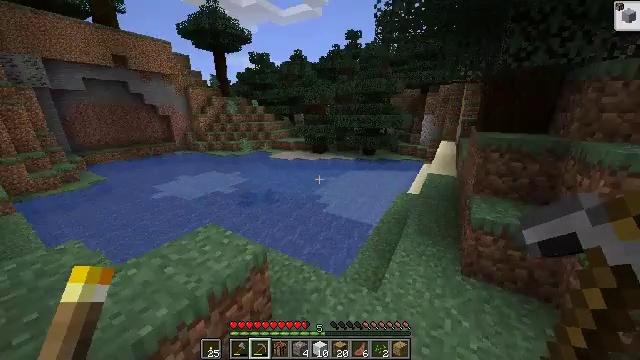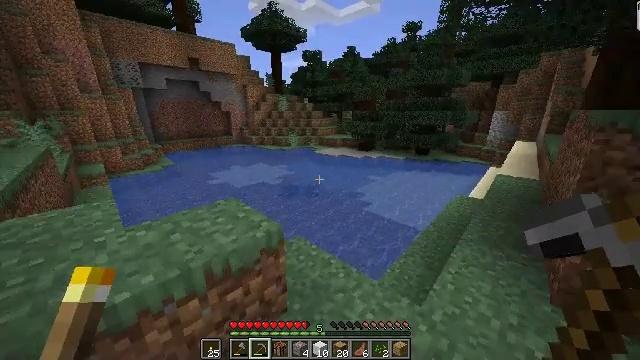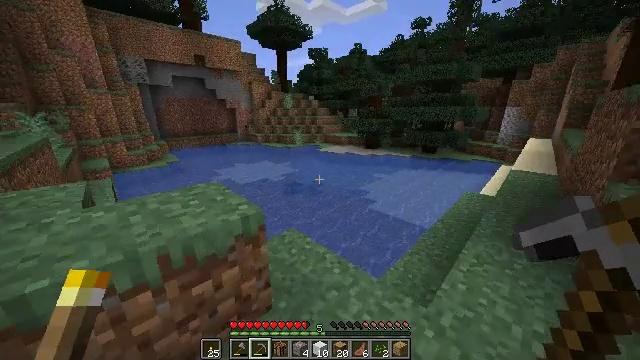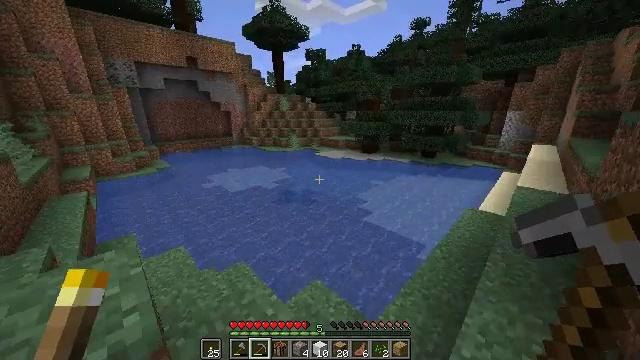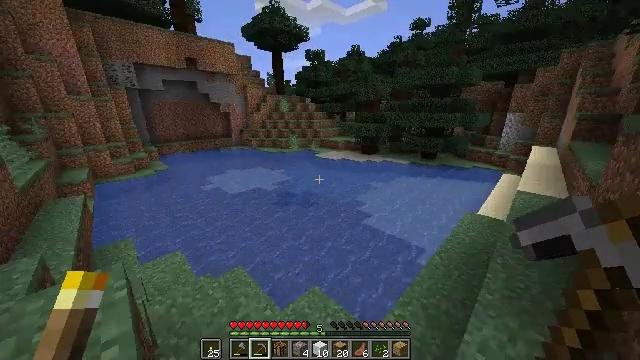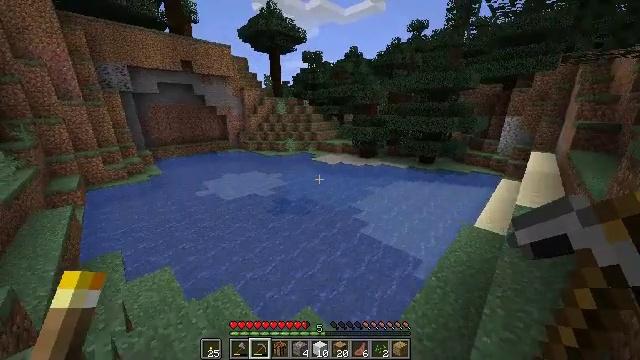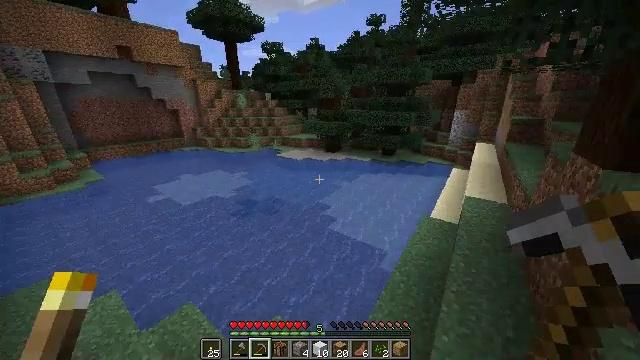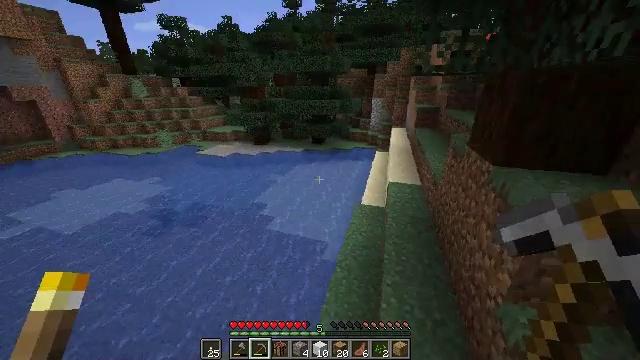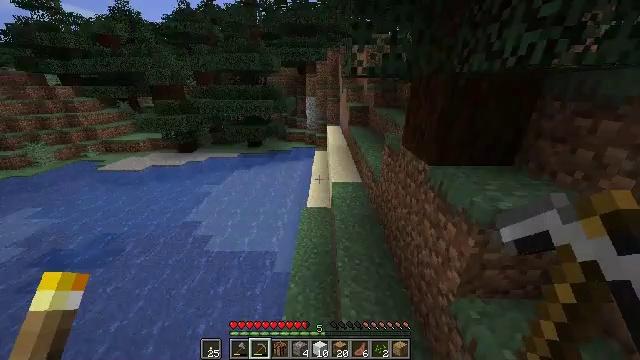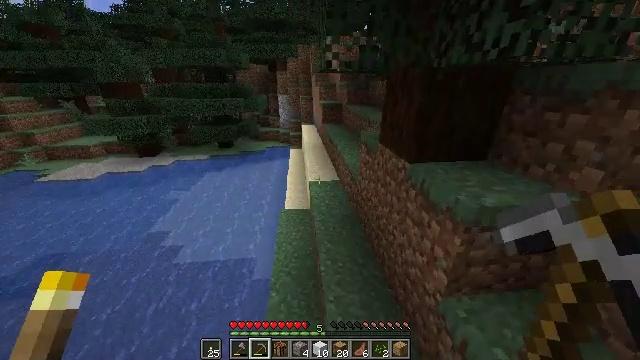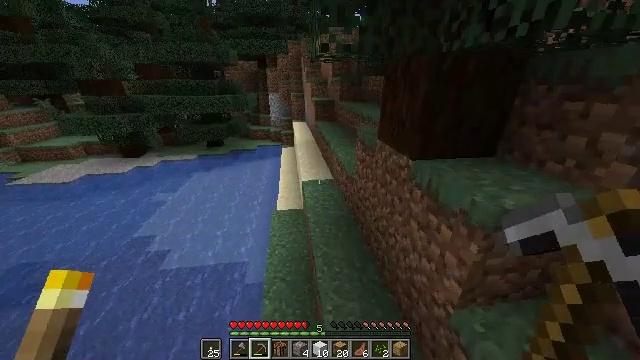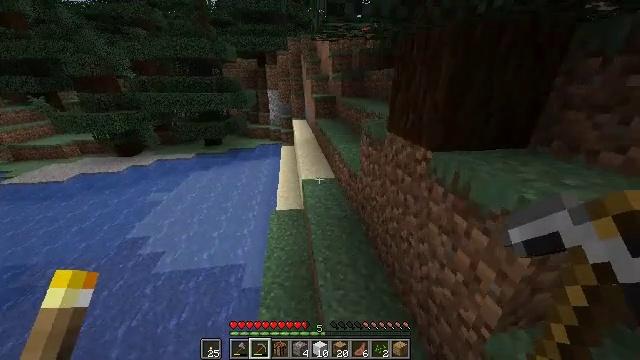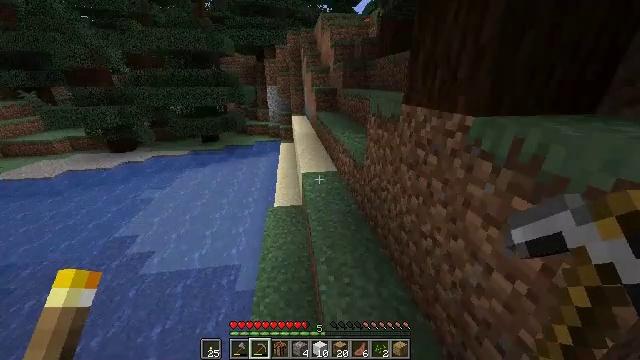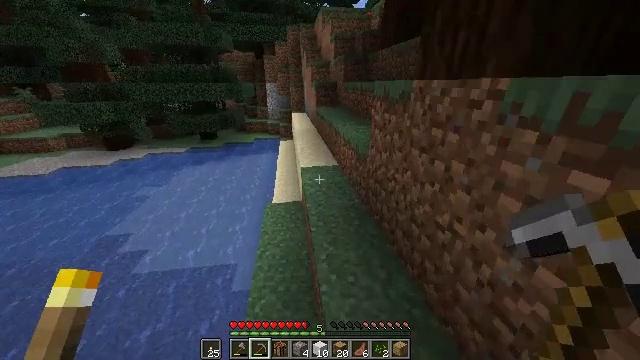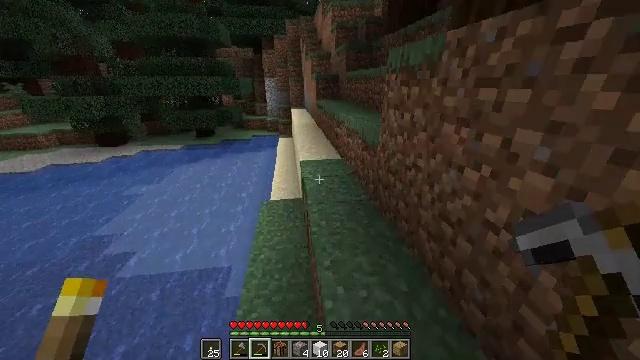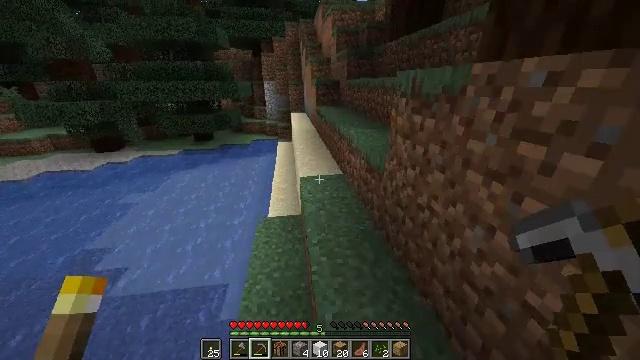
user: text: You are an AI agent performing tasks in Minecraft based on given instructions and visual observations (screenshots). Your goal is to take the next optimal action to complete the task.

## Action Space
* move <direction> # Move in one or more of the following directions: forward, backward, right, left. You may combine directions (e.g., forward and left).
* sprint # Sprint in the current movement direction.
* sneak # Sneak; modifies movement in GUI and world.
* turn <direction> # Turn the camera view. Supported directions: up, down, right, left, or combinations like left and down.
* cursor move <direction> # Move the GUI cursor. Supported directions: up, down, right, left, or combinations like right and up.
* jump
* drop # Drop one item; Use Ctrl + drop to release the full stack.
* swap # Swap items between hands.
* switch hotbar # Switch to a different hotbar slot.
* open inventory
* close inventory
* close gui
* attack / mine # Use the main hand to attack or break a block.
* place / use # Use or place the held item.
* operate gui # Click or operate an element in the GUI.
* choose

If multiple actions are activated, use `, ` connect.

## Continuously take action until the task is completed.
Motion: motion action
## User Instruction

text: Harvest some fern.
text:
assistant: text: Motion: move forward and move right, sprint, turn left, jump
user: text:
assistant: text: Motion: move forward and move right, sprint, turn left, jump
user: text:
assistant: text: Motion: move forward and move right, sprint, jump
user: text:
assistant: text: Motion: move forward and move right, sprint, jump
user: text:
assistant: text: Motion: move forward and move right, sprint, jump
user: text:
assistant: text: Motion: move forward and move right, sprint, turn right and down, jump
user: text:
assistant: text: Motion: move forward and move right, sprint, turn right and down, jump
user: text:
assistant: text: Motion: move forward and move right, sprint, turn right, jump
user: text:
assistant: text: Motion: move forward and move right, sprint, turn right, jump
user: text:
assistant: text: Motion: move forward and move right, sprint, turn right, jump
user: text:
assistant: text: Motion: move forward and move right, sprint, jump
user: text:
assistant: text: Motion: move forward, sprint, jump
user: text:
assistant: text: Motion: move forward, sprint, jump
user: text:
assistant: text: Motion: move forward, sprint, jump
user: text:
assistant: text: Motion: move forward, sprint, jump
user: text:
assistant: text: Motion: move forward, sprint, jump
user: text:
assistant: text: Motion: move forward, sprint, jump
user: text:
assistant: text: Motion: move forward, sprint, jump
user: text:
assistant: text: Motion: move forward, sprint, jump
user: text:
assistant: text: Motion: move forward, sprint, jump
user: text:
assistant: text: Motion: move forward, sprint, jump
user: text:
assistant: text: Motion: move forward, sprint, turn up, jump
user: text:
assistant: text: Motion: move forward, sprint, jump
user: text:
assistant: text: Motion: move forward, sprint, turn right and up, jump
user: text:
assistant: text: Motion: move forward, sprint, turn right and up, jump
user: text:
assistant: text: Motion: move forward, sprint, turn right and up, jump
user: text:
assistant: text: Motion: move forward, sprint, jump
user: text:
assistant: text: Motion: move forward and move right, sprint, jump
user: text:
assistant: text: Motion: move forward and move right, sprint, jump
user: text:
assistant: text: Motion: move forward, sprint, jump